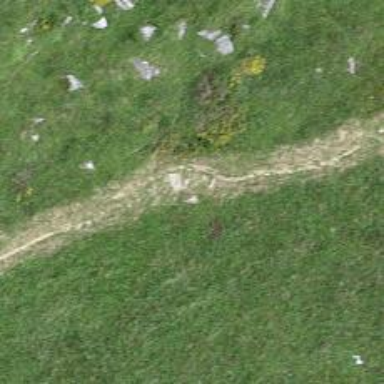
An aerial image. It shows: Ground path with excellent trail visibility.